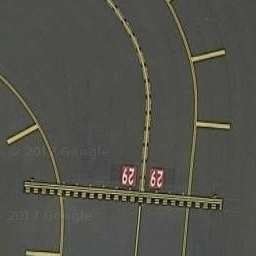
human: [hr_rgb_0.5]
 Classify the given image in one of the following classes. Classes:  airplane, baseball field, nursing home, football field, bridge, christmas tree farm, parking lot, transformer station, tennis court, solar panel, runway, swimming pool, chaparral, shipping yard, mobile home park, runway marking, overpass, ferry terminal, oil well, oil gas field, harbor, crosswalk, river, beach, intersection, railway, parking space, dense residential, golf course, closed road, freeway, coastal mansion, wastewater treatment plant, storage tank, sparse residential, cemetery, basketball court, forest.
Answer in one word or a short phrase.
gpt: runway marking